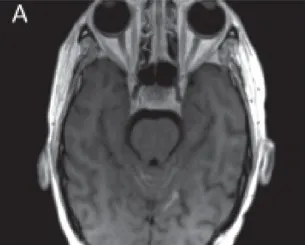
MRI brain showing leptomeningeal disease. (a) T1 axial MRI with contrast depicting new enhancement along superior cerebellar folia compatible with leptomeningeal disease.
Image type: radiology (mri)